已知抛物线$\Gamma_1: y^2 = 4x$的焦点为$F$，准线为$l$，双曲线$\Gamma_2: \frac{x^2}{3} - \frac{y^2}{6} = 1$的左焦点为$T$。

(1) 求$l$的方程和双曲线$\Gamma_2$的渐近线方程；

(2) 设$Q$为抛物线$\Gamma_1$和双曲线$\Gamma_2$的一个公共点，求证：直线$QT$与抛物线$\Gamma_1$相切；

(3) 设$P$为$l$上的动点，且直线$PT$与双曲线$\Gamma_2$的左、右两支分别交于$A,B$两点，直线$PF$与抛物线$\Gamma_1$交于不同的两点$C,D$，判断$\frac{1}{|AB|} + \frac{\sqrt{3}}{|CD|}$是否为定值，若是，请求出该定值；若不是，请说明理由。
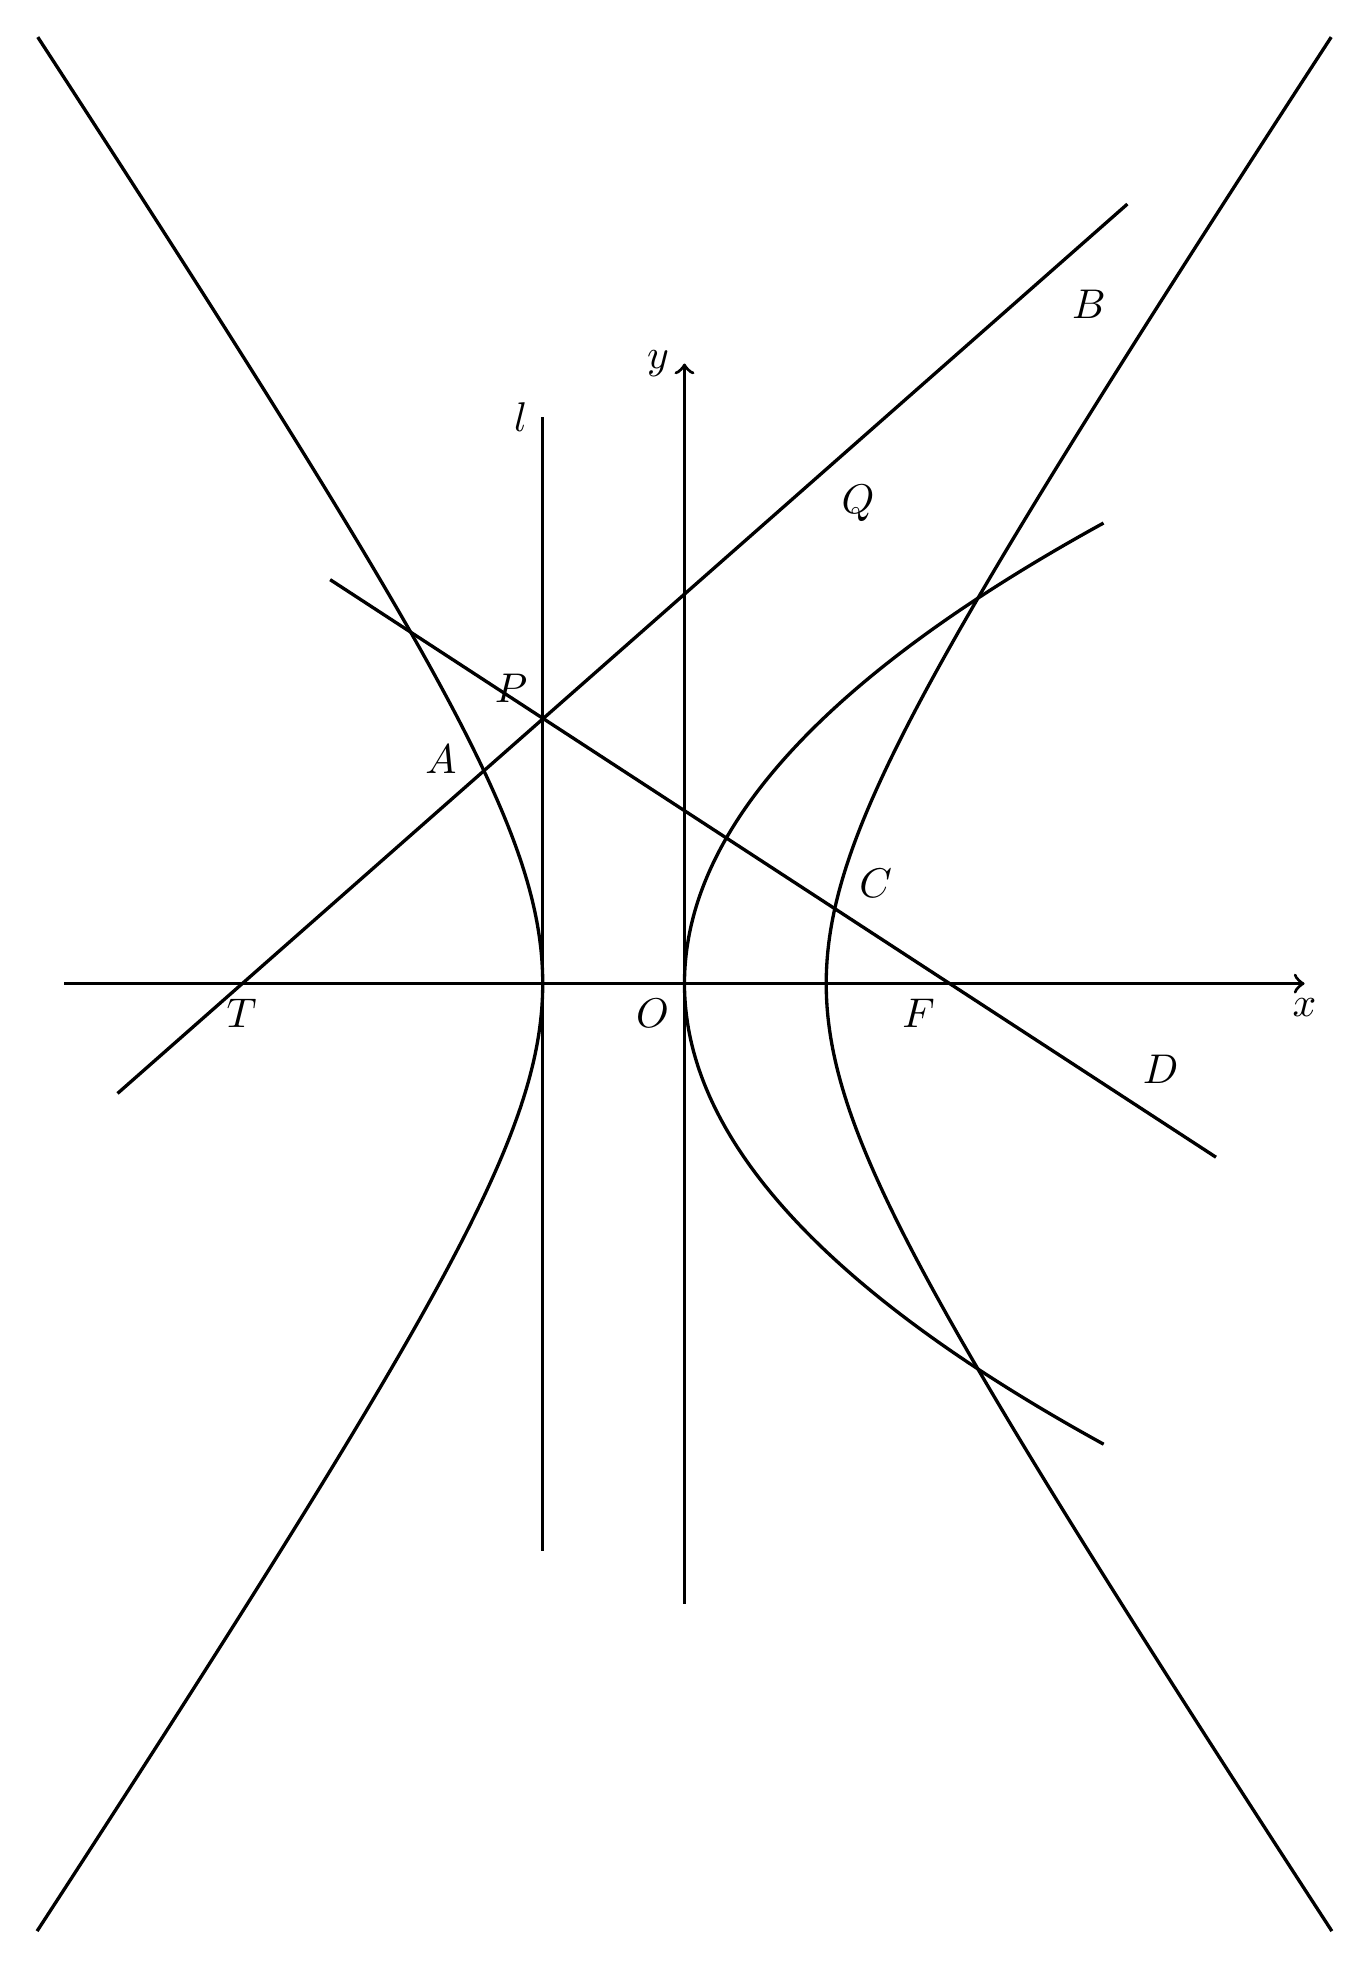
【解答】
{【答案】} (1) 准线$l$的方程为$x = -1$，双曲线的渐近线方程为$y = \pm \sqrt{2}x$；(2) 证明见解析；(3) 是，$\frac{\sqrt{3}}{6}$。

\bigskip

\noindent\textbf{【分析】} (1) 根据抛物线的准线方程及双曲线的渐近线方程即可求解；

(2) 结合题意联立方程组$\begin{cases}2x^2 - y^2 = 6 \\ y^2 = 4x\end{cases}$和$\begin{cases}x - \sqrt{3}y + 3 = 0 \\ y^2 = 4x\end{cases}$，化简即可求解；

(3) 由题意得$k_{PT} = -k_{PF}$，设$l_{PT}: y = k(x+3), l_{PF}: y = -k(x-1)$，联立方程组$\begin{cases}y = -k(x-1) \\ y^2 = 4x\end{cases}$和$\begin{cases}y = k(x+3) \\ 2x^2 - y^2 = 6\end{cases}$，利用韦达定理表示$|CD|$和$|AB|$，化简即可证明。

\bigskip

\noindent\textbf{【详解】} (1) 准线$l$的方程为$x = -1$，双曲线的渐近线方程为$y = \pm \sqrt{2}x$。

(2) 联立方程组
\[
\begin{cases}
2x^2 - y^2 = 6 \\
y^2 = 4x
\end{cases}
\]
消去$y$得$x^2 - 2x - 3 = 0$，解得$x = 3$（舍负），由对称性，不妨取$Q(3, 2\sqrt{3})$，

又由$T(-3, 0)$，求得直线$QT$的方程为$x - \sqrt{3}y + 3 = 0$，

联立方程组
\[
\begin{cases}
x - \sqrt{3}y + 3 = 0 \\
y^2 = 4x
\end{cases}
\]
消去$x$得$y^2 - 4\sqrt{3}y + 12 = 0$，

因为$\Delta = (-4\sqrt{3})^2 - 48 = 0$，所以直线$QT$与抛物线$\Gamma_1$相切。

(3) 因为$T(-3, 0), F(1, 0)$，得准线$l$为线段$TF$的中垂线，

则直线$PT$与直线$PF$的倾斜角互补，即$k_{PT} = -k_{PF}$，

设$l_{PT}: y = k(x+3), l_{PF}: y = -k(x-1)$，由条件知$0 < |k| < \sqrt{2}$，

联立方程组
\[
\begin{cases}
y = -k(x-1) \\
y^2 = 4x
\end{cases}
\]
消去$y$得$k^2x^2 - (2k^2 + 4)x + k^2 = 0$，

则$|CD| = x_C + x_D + 2 = \frac{4(k^2 + 1)}{k^2}$，

联立方程组
\[
\begin{cases}
y = k(x+3) \\
2x^2 - y^2 = 6
\end{cases}
\]
消去$y$得$(2 - k^2)x^2 - 2k^2x - k^2 - 6 = 0$，

则$|AB| = \sqrt{1 + k^2}|x_A - x_B| = \frac{4\sqrt{3}(k^2 + 1)}{2 - k^2}$，

所以
\[
\frac{1}{|AB|} + \frac{\sqrt{3}}{|CD|} = \frac{2 - k^2}{4\sqrt{3}(k^2 + 1)} + \frac{\sqrt{3}k^2}{4(k^2 + 1)} = \frac{2 - k^2 + 3k^2}{4\sqrt{3}(k^2 + 1)} = \frac{\sqrt{3}}{6},
\]
故$\frac{1}{|AB|} + \frac{\sqrt{3}}{|CD|}$为定值$\frac{\sqrt{3}}{6}$。

\bigskip

\noindent\textbf{【点睛】} 方法点睛：直线与圆锥曲线的位置关系中的定点、定值、最值问题，一般可通过联立方程组并消元得到关于$x$或$y$的一元二次方程，再把要求解的目标代数式化为关于两个的交点横坐标或纵坐标的关系式，该关系中含有$x_1x_2, y_1y_2$或$x_1 + x_2, y_1 + y_2$，最后利用韦达定理把关系式转化为若干变量的方程（或函数），从而可求定点、定值、最值问题。